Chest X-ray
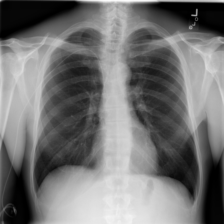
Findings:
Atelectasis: negative
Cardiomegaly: negative
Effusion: negative
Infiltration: negative
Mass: negative
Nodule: negative
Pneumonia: negative
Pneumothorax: negative
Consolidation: negative
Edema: negative
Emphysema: negative
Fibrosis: negative
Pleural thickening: negative
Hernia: negative